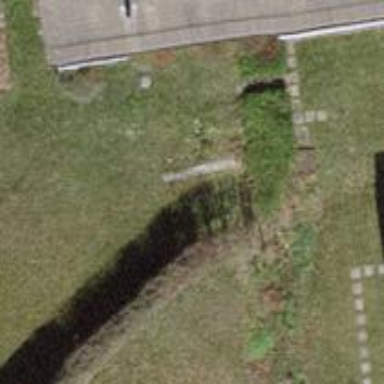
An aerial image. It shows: Fence.